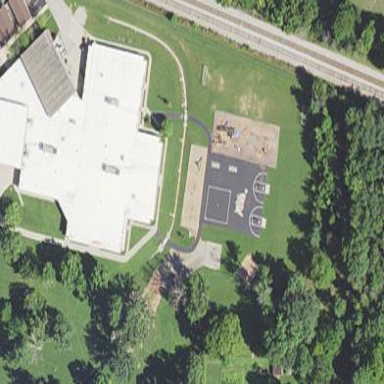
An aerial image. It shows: School building.